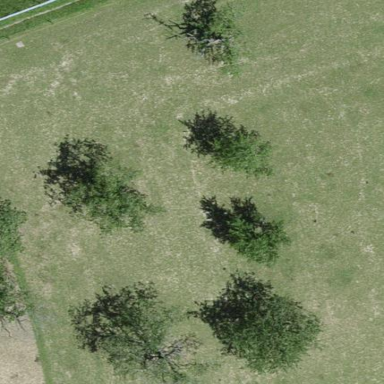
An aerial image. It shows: Orchard where cherries are grown.